Question: I configured internet explorer to use a local PAC file:

It works just fine. But when I try to call 'InternetGetProxyInfo()', it fails with 'ERROR_CAN_NOT_COMPLETE'. What can be the problem?
'''
#ifndef WINVER // Allow use of features specific to Windows XP or later.
#define WINVER 0x0501 // Change this to the appropriate value to target other versions of Windows.
#endif
#ifndef _WIN32_WINNT // Allow use of features specific to Windows XP or later.
#define _WIN32_WINNT 0x0501 // Change this to the appropriate value to target other versions of Windows.
#endif
#include <winsock2.h>
#include <windows.h>
#include <wininet.h>
#include <tchar.h>
#define URL "http://www.yandex.ru/"
#define HOST "www.yandex.ru"
int _tmain(int argc, _TCHAR* argv[])
{
char proxyBuffer[1024];
char *str = proxyBuffer;
DWORD nb = 1024;
DWORD dw;
BOOL b;
pfnInternetGetProxyInfo pIGPI; // Function-pointer instance
/* code from MSDN: */
{
HMODULE hModJS; // Handle for loading the DLL
hModJS = LoadLibrary( TEXT("jsproxy.dll") );
if (!hModJS)
{
_tprintf( TEXT("
LoadLibrary failed to load jsproxy.dll with error: %d
"),
GetLastError( ) );
return( FALSE );
}
pIGPI = (pfnInternetGetProxyInfo)
GetProcAddress( hModJS, "InternetGetProxyInfo" );
if (!pIGPI)
{
_tprintf( TEXT("
GetProcAddress failed to find InternetGetProxyInfo, error: %d
"),
GetLastError( ) );
return( FALSE );
}
// The pIGPI function pointer can now be used to call InternetGetProxyInfo.
}
InternetInitializeAutoProxyDll(0); /* wininet.dll version of this function */
SetLastError(0);
b = pIGPI(URL,sizeof(URL),HOST,sizeof(HOST), &str, &nb);
dw = GetLastError();
SetLastError(0);
b = pIGPI(URL,sizeof(URL)-1,HOST,sizeof(HOST)-1, &str, &nb);
dw = GetLastError();
return 0;
}
'''
Please don't tell me to use other API, it's an educational, not practical question.
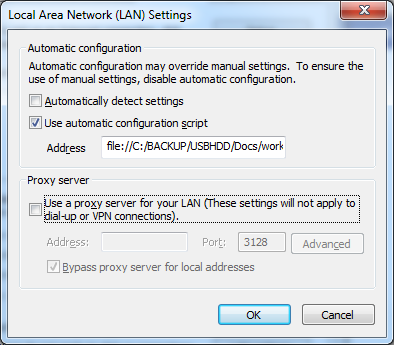
Answer: There are 2 ways:
- easy: call 'InternetOpenUrl()' with a dummy URL to let 'wininet' initialize jsproxy:'''
#define URL "https://yandex.ru:777"
#define HOST "yandex.ru"
HINTERNET hInternet = InternetOpen(_T("try-wininet"), INTERNET_OPEN_TYPE_PRECONFIG, NULL, NULL, 0);
HINTERNET hUrl = InternetOpenUrl(hInternet, _T("http://0.0.0.0"), NULL, 0, 0, 20);
InternetCloseHandle(hUrl);
InternetCloseHandle(hInternet);
InternetGetProxyInfo(URL,sizeof(URL)-1,HOST,sizeof(HOST)-1, &str, &nb);
GlobalFree(str);
'''
- hard: call 'InternetInitializeAutoProxyDll()' in jsproxy. But to prepare the arguments, you have to do everything yourself: read the settings from the registry, parse them, detect and download the PAC file and provide an implementation of 'AutoProxyHelperVtbl' that contains such functions as 'GetIPAddress()', 'IsInNet()', etc.
'InternetGetProxyInfo()' fails when there's no PAC script configured, although some proxy server is set in the bottom of the dialog. In this case you should call 'InternetQueryOption(NULL, INTERNET_OPTION_PROXY,...)'